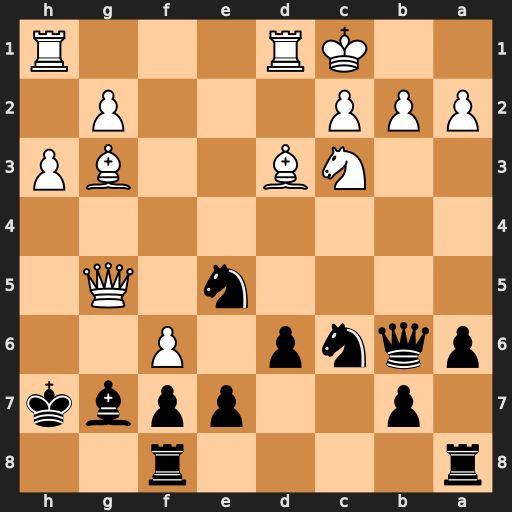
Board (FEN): r4r2/1p2ppbk/pqnp1P2/4n1Q1/8/2NB2BP/PPP3P1/2KR3R
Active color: b
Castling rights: -
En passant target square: -
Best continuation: Nxd3+ Rxd3 Bh6 Qxh6+ Kxh6